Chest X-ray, PA view. Patient: 59 years old, sex M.
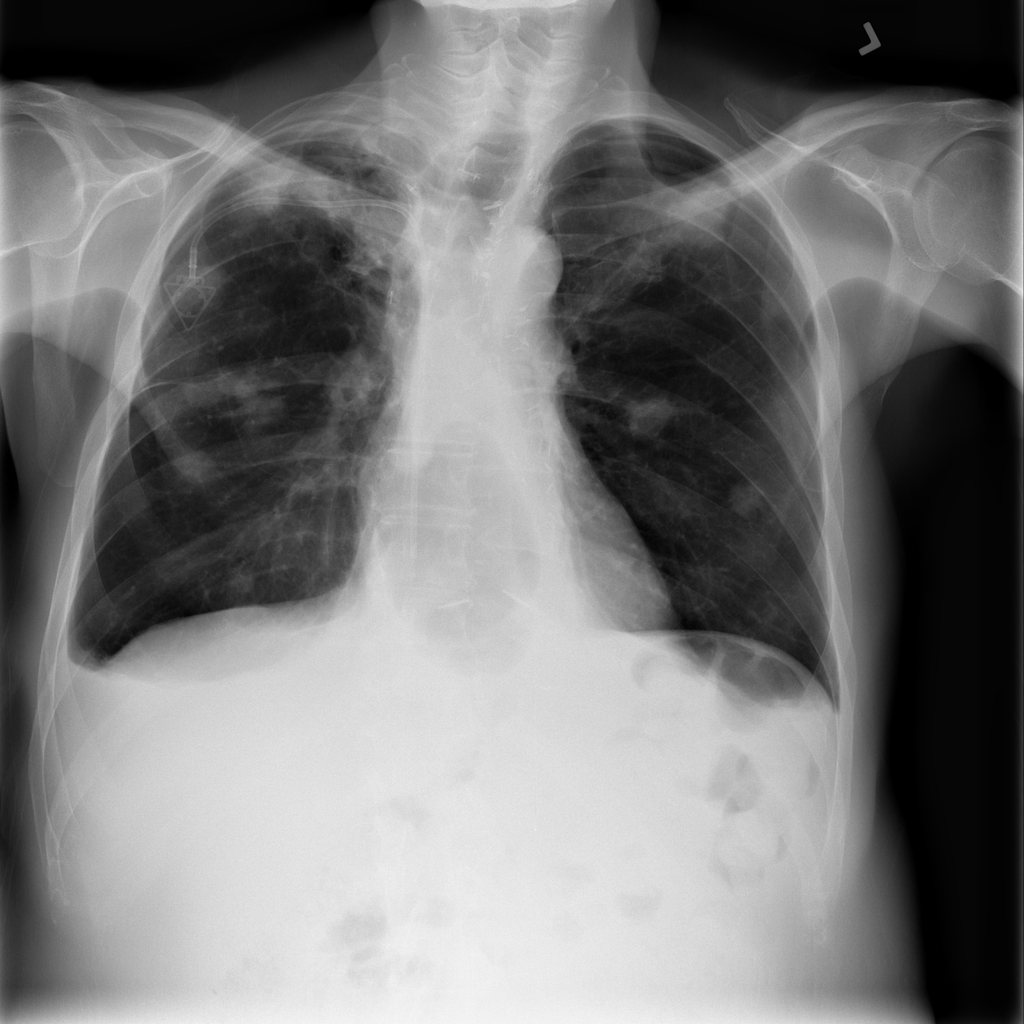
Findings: Effusion, Pleural_Thickening